Question: I have 2 tables that have a circular dependency. A 'Title' has 'Element's, and in turn each 'Element' points to the next 'Title' in the path.
However, when I call 'BuildSessionFactory()' on my instance of 'NHibernate.Cfg.Configuration' I receive the following exception:
> An association from the table Element refers to an unmapped class:
ElementDAO
I believe this is a result of circular dependencies (it can't map Title first because it refers to Element, and it can't map Element without knowing Title).
How do I combine two mappings in order to resolve circular dependencies?
- -
- - -

TitleDAO:
'''
public class TitleDAO{
public virtual int Id { get; set; }
public virtual string Name { get; set; }
public virtual ICollection<ElementDAO> Elements { get; set; }
}
'''
TitleDAO Mapping:
'''
<class name="TitleDAO" table="Title" lazy="true">
<id name="Id">
<generator class="identity"/>
</id>
<property name="Name"/>
<set name="Elements" table="Element" lazy="true">
<key column="id_Title"/>
<many-to-many class="ElementDAO"/>
</set>
</class>
'''
ElementDAO:
'''
public class ElementDAO{
public virtual string Name { get; set; }
public virtual TitleDAO Child { get; set; }
}
'''
ElementDAO Mapping:
'''
<class name="ElementDAO" table="Element" lazy="true">
<property name="Name"/>
<many-to-one name="Child" class="TitleDAO" column="id_Title_Child"/>
</class>
'''
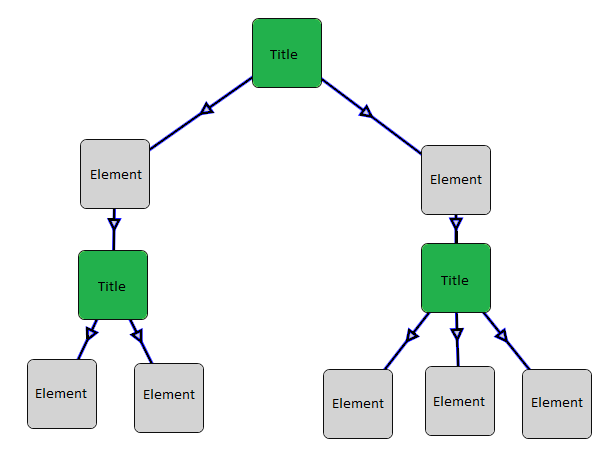
Answer: As I understand your model, you have a one-to-many relationship from Title to Element but it is mapped as many-to-many. Change it to:
'''
<class name="TitleDAO" table="Title" lazy="true">
<id name="Id">
<generator class="identity"/>
</id>
<property name="Name"/>
<set name="Elements" table="Element" lazy="true">
<key column="id_Title"/>
<!-- change this to one-to-many -->
<one-to-many class="ElementDAO"/>
</set>
</class>
'''